Question: As you know in CGridView there is textbox which allows to filter data. How to add class to those textbox, like: '<input type="text" class="">'

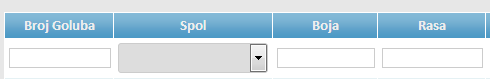
Answer: Taken from <URL>:
'''
$this->widget('zii.widgets.grid.CGridView', array
(
'id'=>'your-grid',
'dataProvider'=>$model->search(),
'filter'=>$model,
'columns'=>array
(
'ID',
array
(
'name'=>'attr',
'filter'=>CHtml::textField('attr', '', array('class'=>'asdf')),
),
..
),
));
'''